Question: I don't see the 'Windows Phone 8' template in 'VS 2013 Ultimate' edition. Yes, I have already tried solution <URL> but it doesn't work, or maybe this solution was just for 'VS 2013 Preview.'
Any suggestion and workaround is appreciated
I have VS updated to latest 4 update.

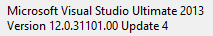
Answer: Look for the Windows Phone 8.0 Silverlight. That is the only way to create WP 8.0 app. There is also WP 8.1 Silverlight but it is recommended not to go Silverlight because all the apps are going in the direction.